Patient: sex M, age 49
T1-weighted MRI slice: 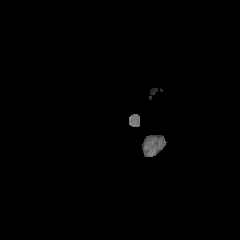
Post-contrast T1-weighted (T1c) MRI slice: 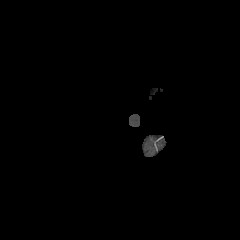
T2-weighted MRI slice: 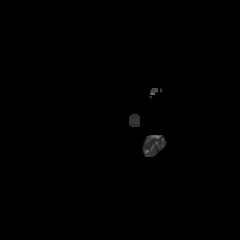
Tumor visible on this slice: no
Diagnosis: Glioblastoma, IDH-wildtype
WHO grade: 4